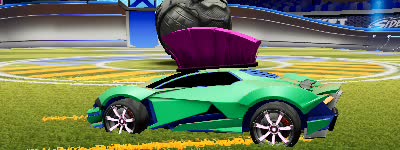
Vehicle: werewolf